Field crop: tomato
Growth stage: 1
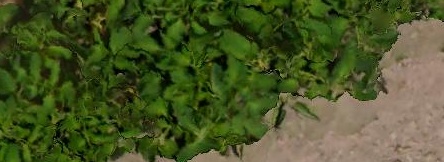
Species: tomato